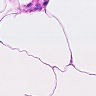
Metastatic tissue present: no